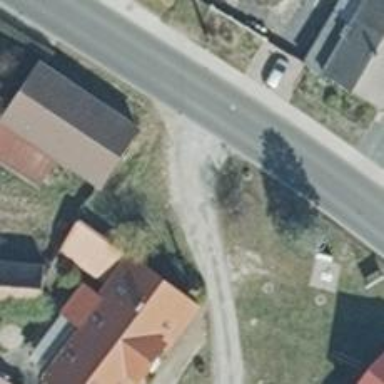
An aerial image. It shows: Service road with ground surface.